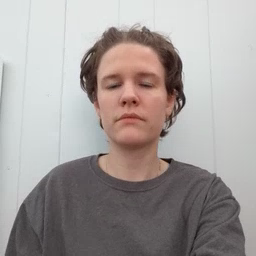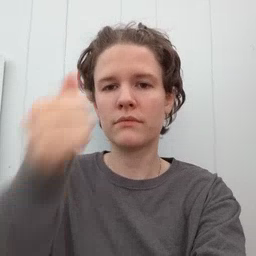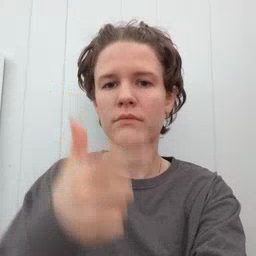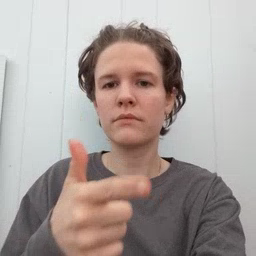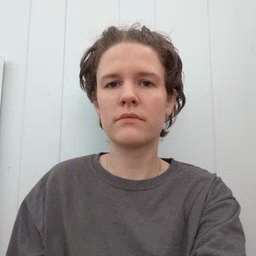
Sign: brother